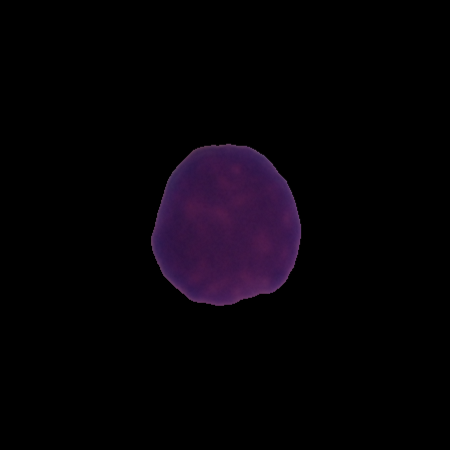
Label: healthy